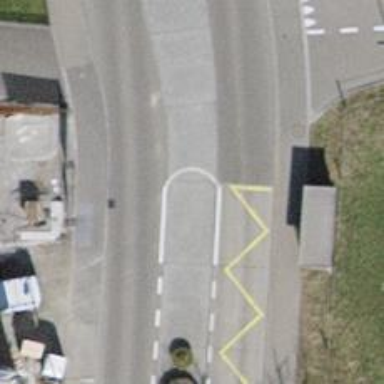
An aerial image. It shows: Public transport stop position.